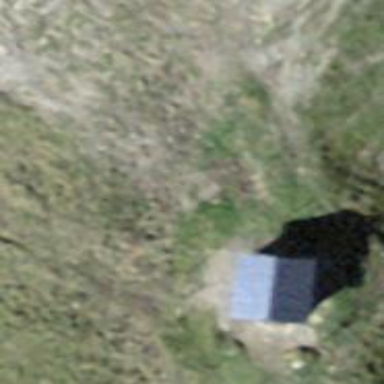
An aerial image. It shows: Shelter.